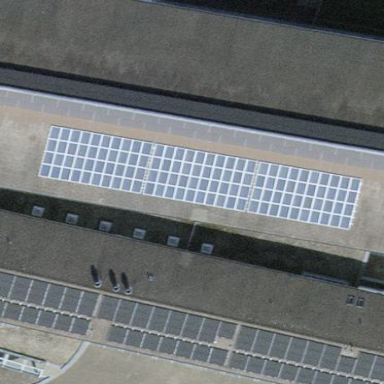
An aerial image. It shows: Solar power generator utilizing photovoltaic technology with solar photovoltaic panels.